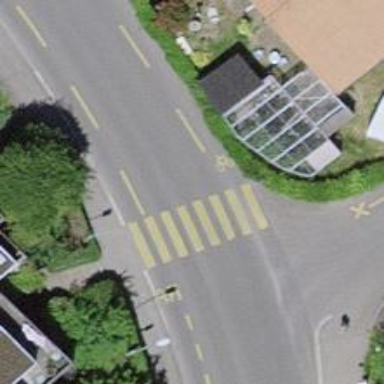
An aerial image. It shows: Marked road crossing.